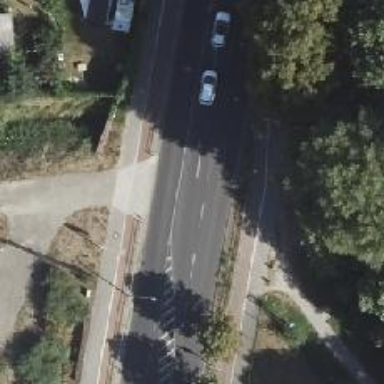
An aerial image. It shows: Secondary road with separate sidewalks on both sides. The road has asphalt surface.